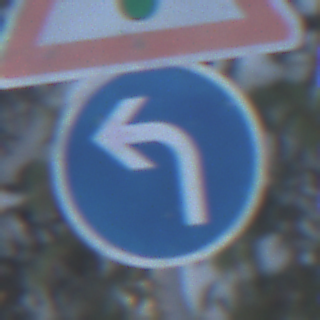
Verkehrszeichen: VorgeschriebeneFahrtrichtungLinks
Zusatzzeichen oben: Lichtzeichenanlage
Umgebung: Outdoor, Nature
Tageszeit: MorningAfternoon
Wetter: Clear
Licht: Natural
Jahreszeit: Winter
Kontrast: LowContrast